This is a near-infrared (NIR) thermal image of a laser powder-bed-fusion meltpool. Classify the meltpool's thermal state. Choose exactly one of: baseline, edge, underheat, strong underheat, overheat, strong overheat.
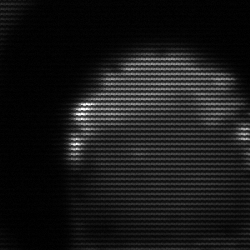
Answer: edge